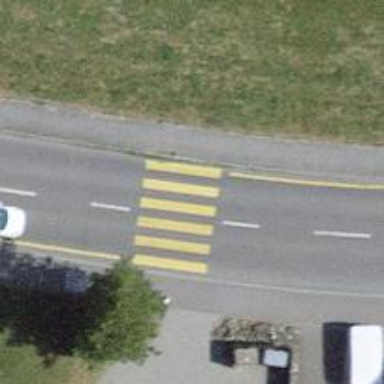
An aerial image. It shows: Kerb serving as barrier.